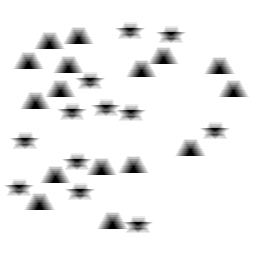
Squares: 0
Triangles: 16
Stars: 12
Total shapes: 28